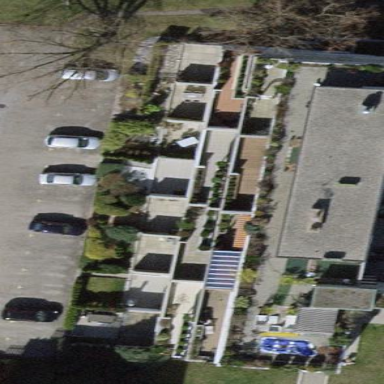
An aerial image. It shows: Terrace building.